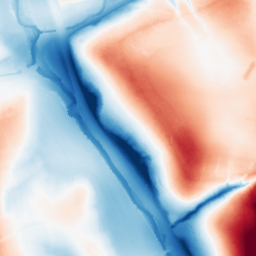
Category: classical
Decomposition family: gaussian_anisotropic
Decomposition parameters: sigma_x: 50
sigma_y: 10
Upsampling method: lanczos
Upsampling parameters: scale: 8
Upsampling scale: 8